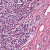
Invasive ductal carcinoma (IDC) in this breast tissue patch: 1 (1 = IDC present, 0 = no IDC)